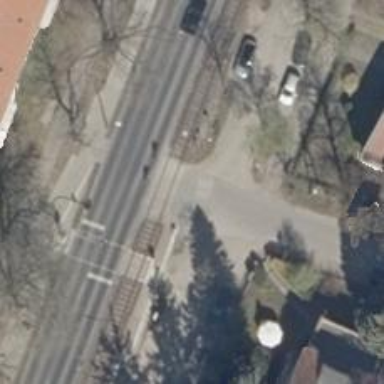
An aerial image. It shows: Stop road.